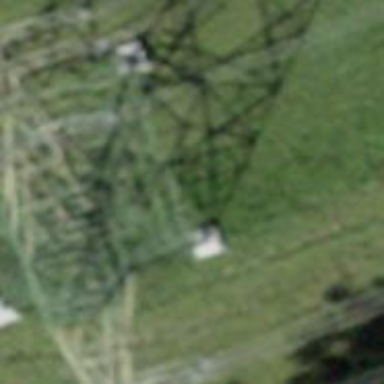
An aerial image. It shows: Power tower.